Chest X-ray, PA view. Patient: 68 years old, sex M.
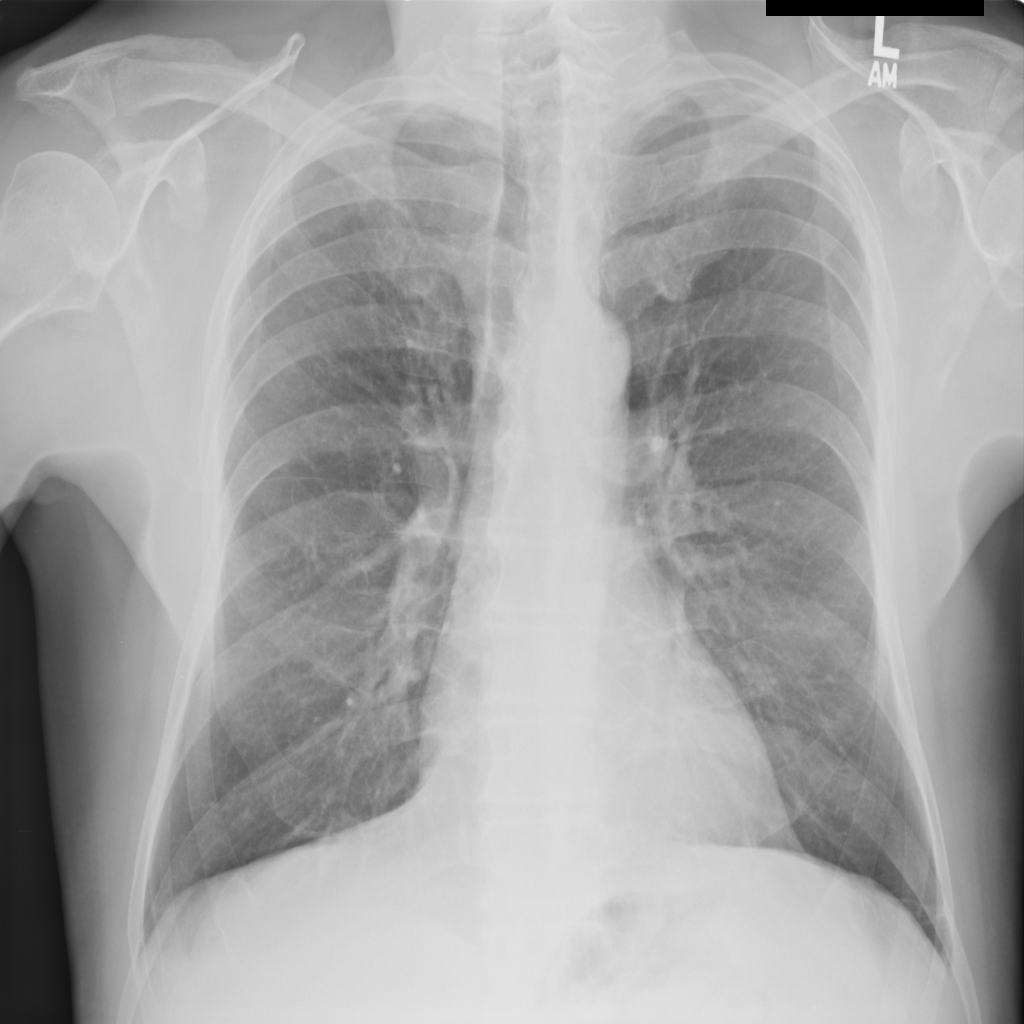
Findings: Pleural_Thickening